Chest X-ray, PA view. Patient: 36 years old, sex F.
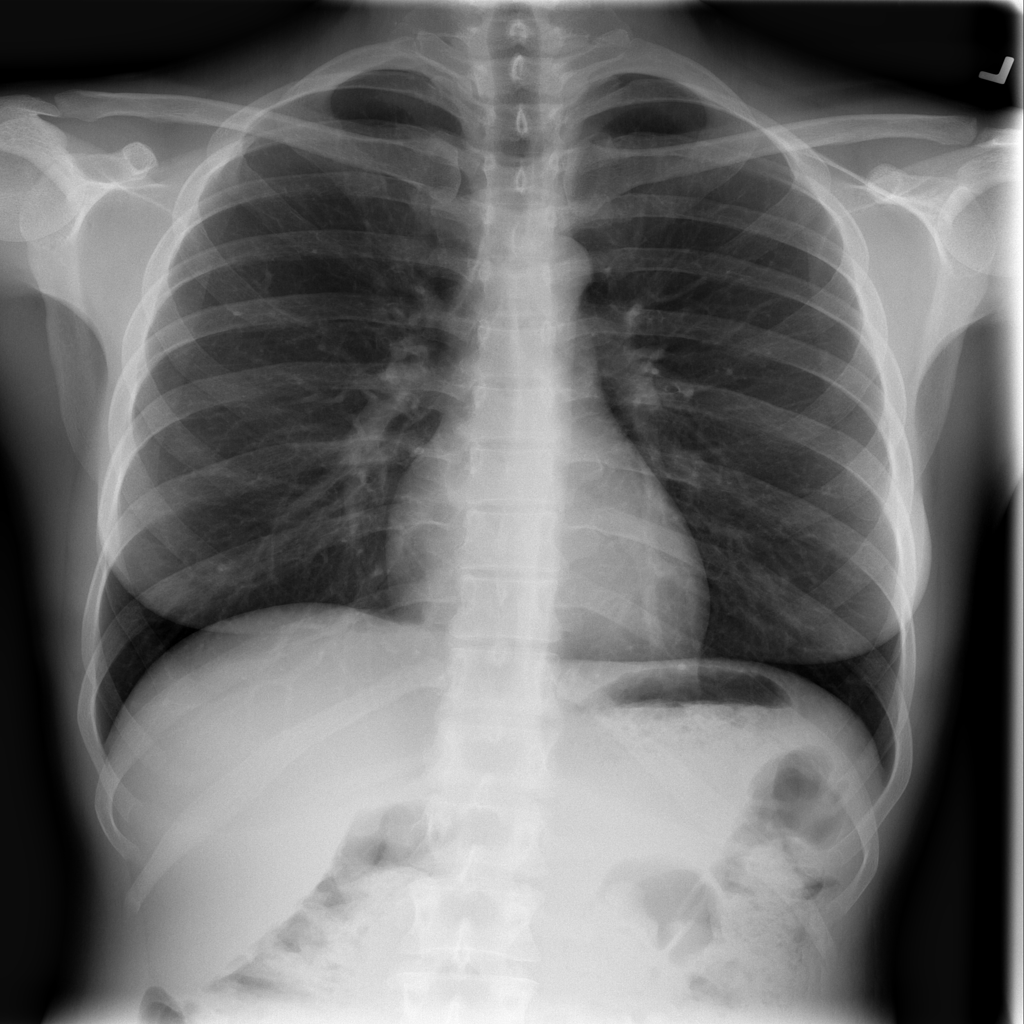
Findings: No Finding